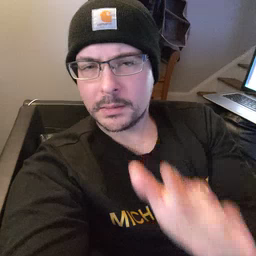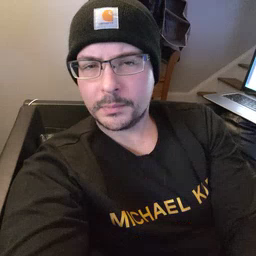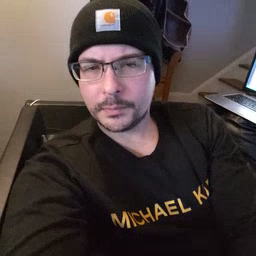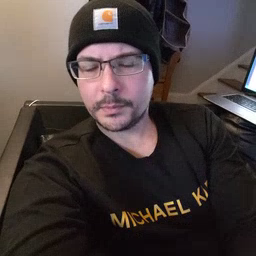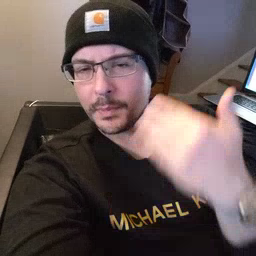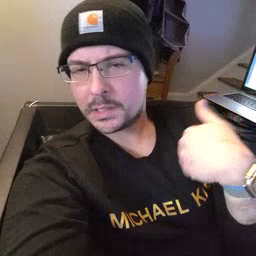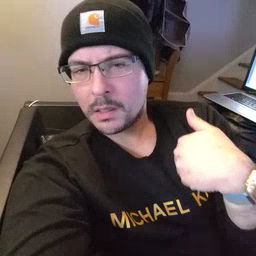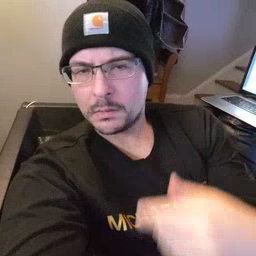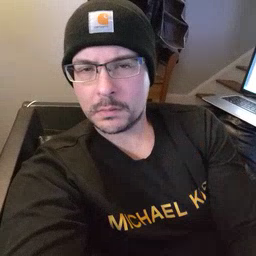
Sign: beside